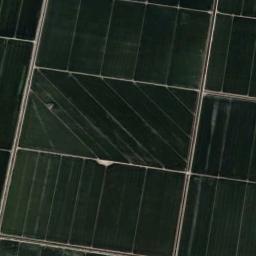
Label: rectangular_farmland